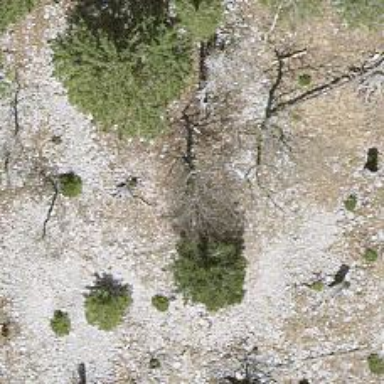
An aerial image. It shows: Single tag "natural: tree."